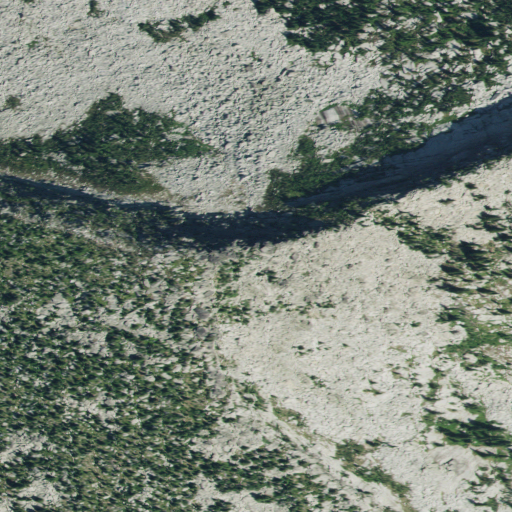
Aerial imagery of mountain in Idaho named Temple Mountain containing grassland, evergreen forest, and shrub